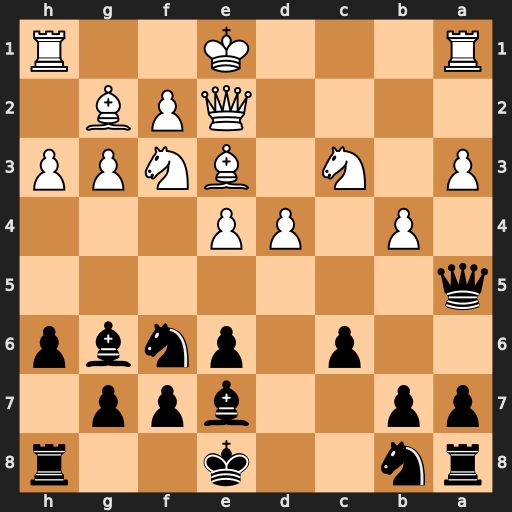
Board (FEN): rn2k2r/pp2bpp1/2p1pnbp/q7/1P1PP3/P1N1BNPP/4QPB1/R3K2R
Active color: b
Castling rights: KQkq
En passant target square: -
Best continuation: Bxb4 axb4 Qxa1+